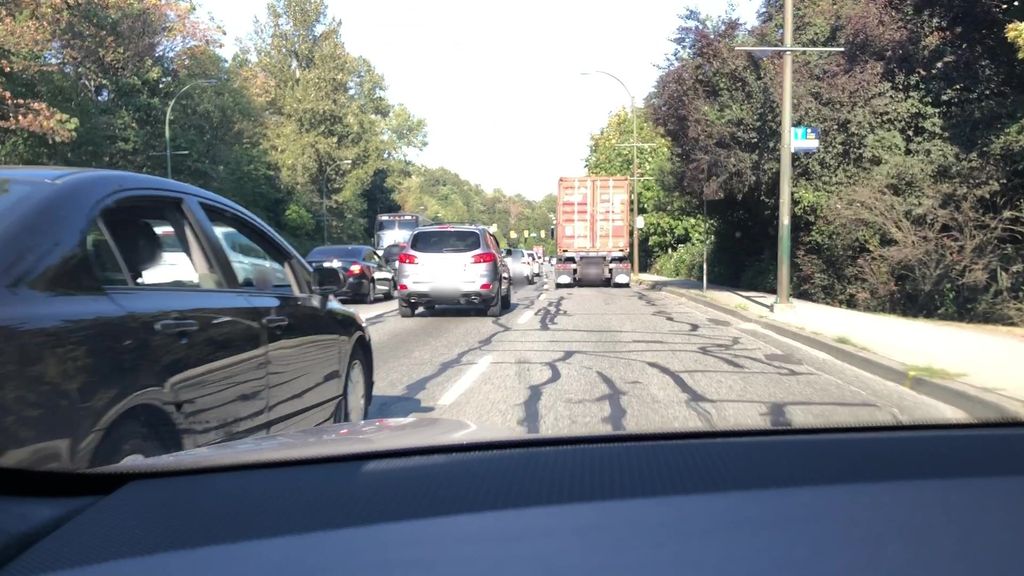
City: vancouver